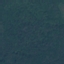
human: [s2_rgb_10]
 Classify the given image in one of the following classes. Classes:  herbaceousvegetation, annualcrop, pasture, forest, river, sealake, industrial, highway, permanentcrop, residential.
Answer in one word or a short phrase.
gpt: Forest